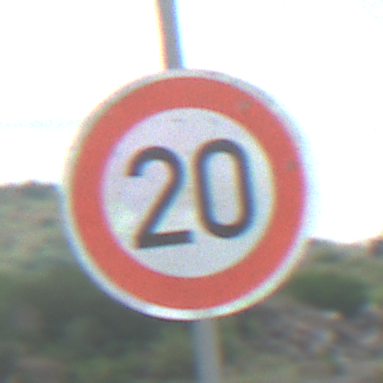
Verkehrszeichen: Geschwindigkeit20
Umgebung: Outdoor, Nature
Tageszeit: MorningAfternoon
Wetter: PartlyCloudy
Licht: Natural
Jahreszeit: NotSpecified
Kontrast: LowContrast